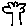
Label: tree